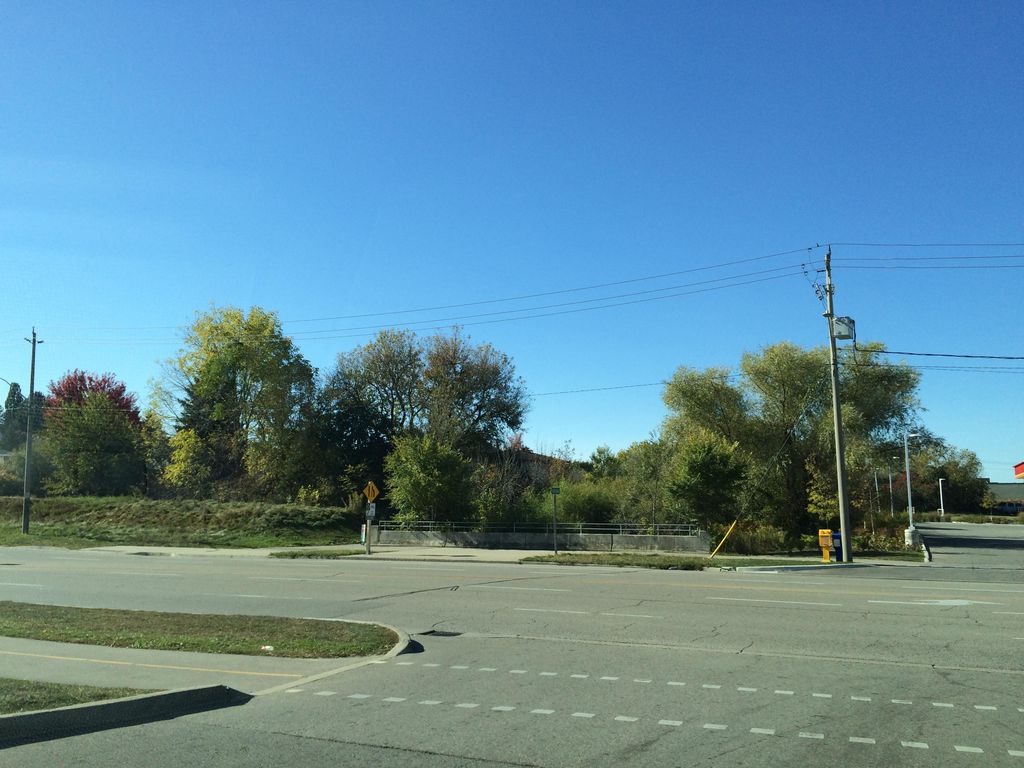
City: kitchener-waterloo